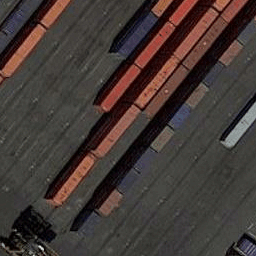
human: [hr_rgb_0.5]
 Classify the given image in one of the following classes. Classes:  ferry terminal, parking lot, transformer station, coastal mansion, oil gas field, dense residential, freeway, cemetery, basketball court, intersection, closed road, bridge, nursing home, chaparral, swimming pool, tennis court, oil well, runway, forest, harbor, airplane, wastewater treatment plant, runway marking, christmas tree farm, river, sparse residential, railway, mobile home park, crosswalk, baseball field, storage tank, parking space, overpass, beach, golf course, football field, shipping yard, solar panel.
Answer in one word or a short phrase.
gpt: shipping yard